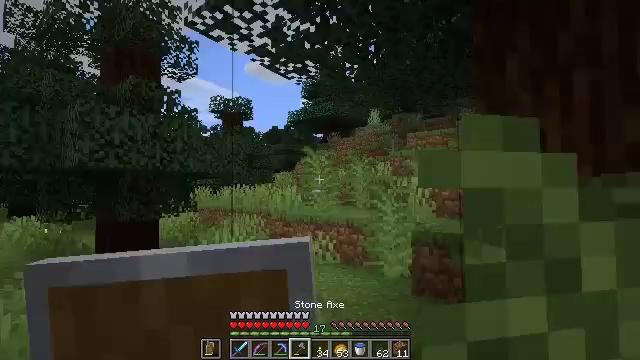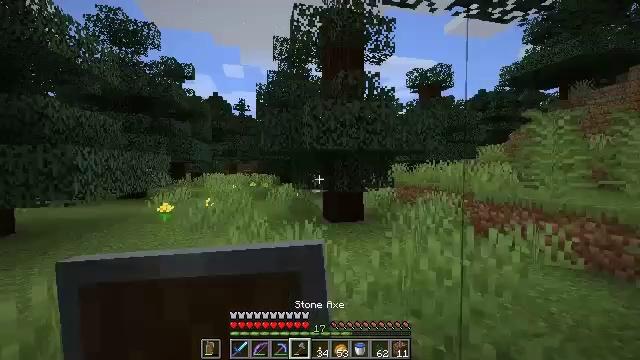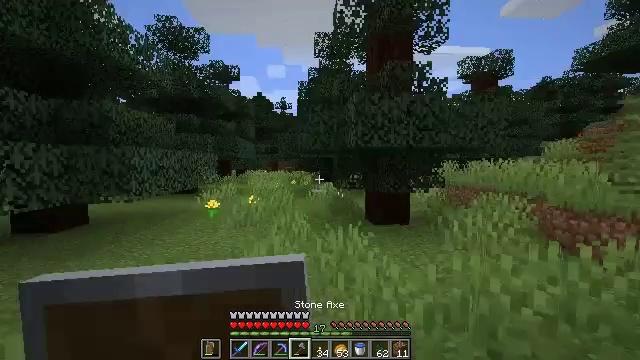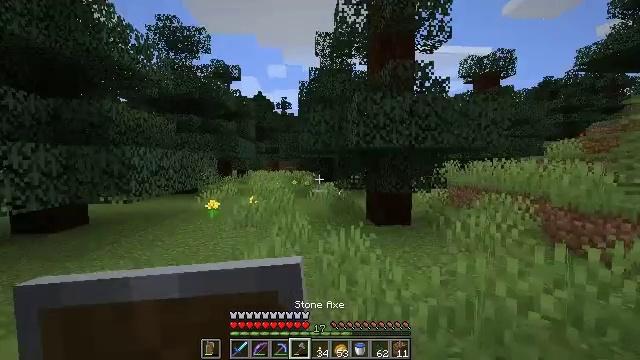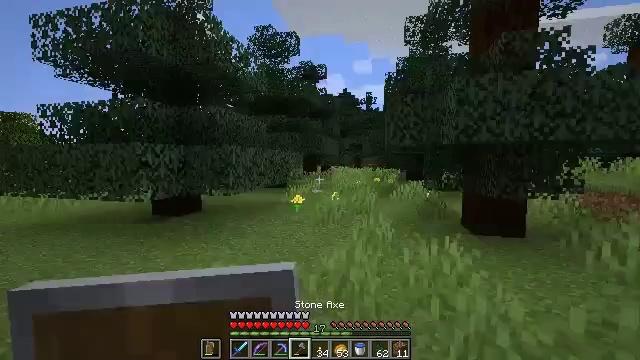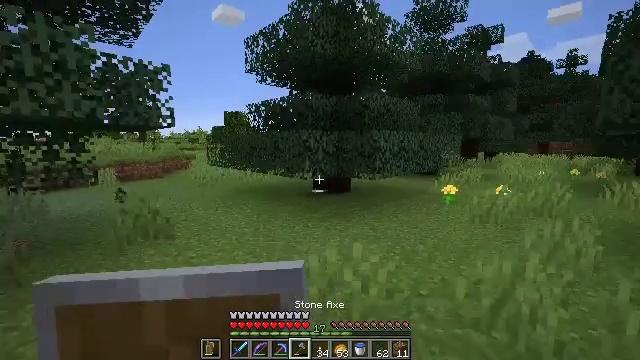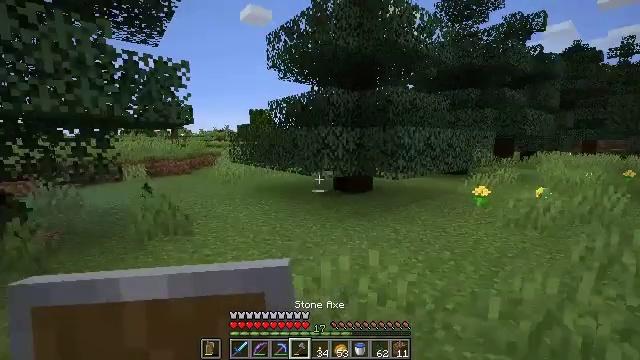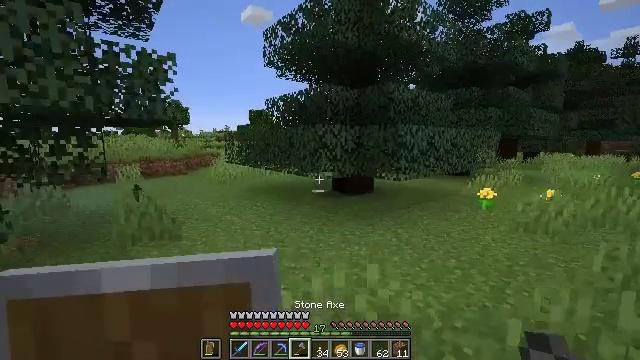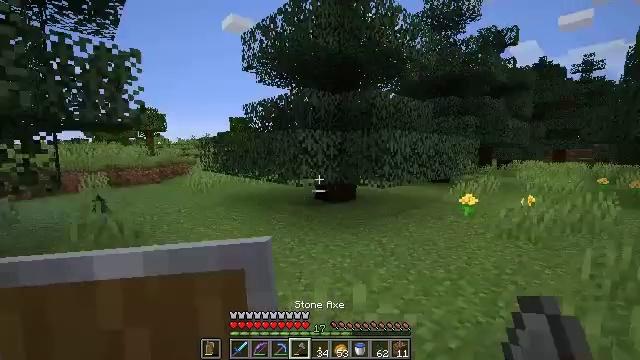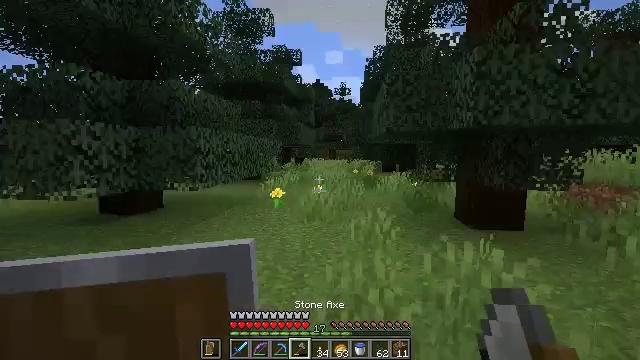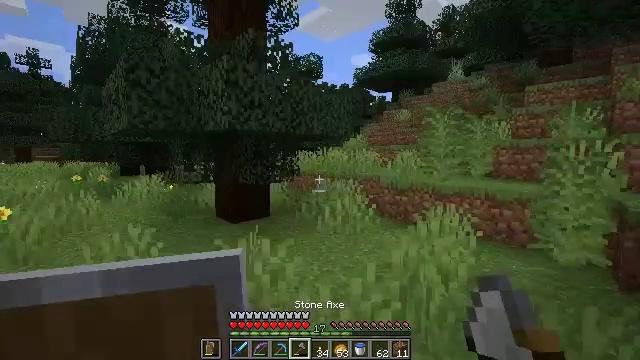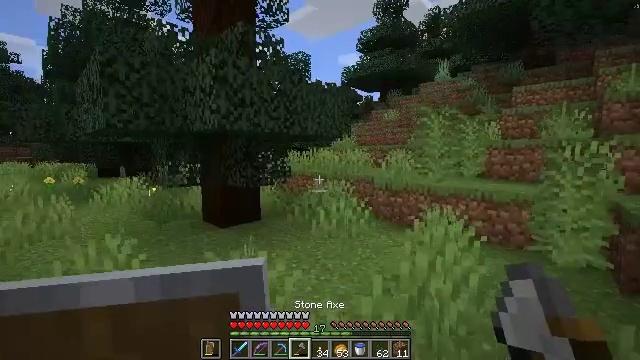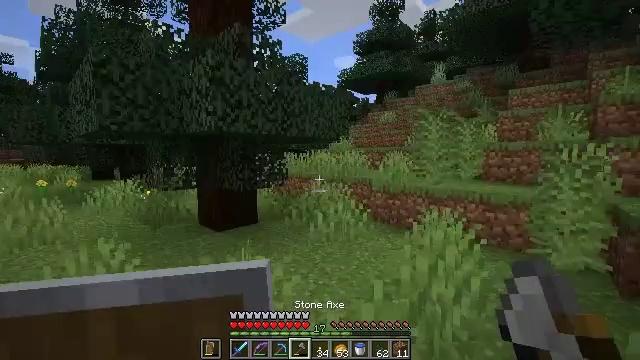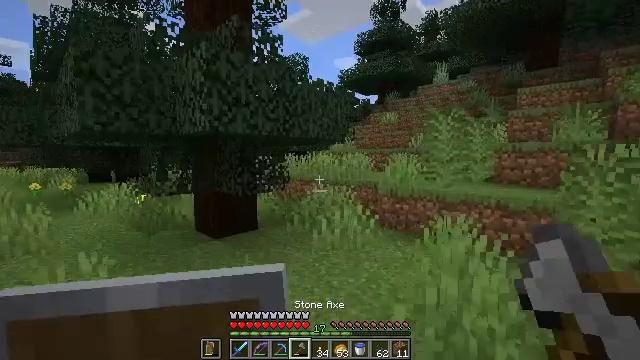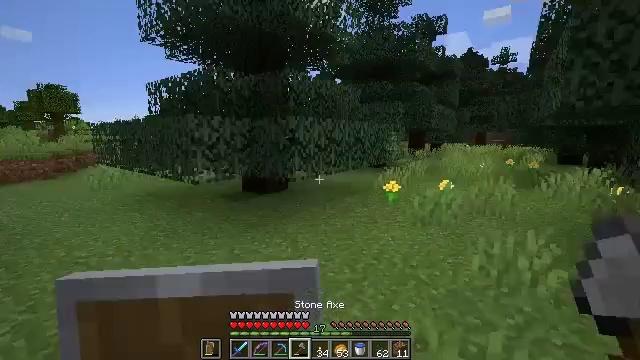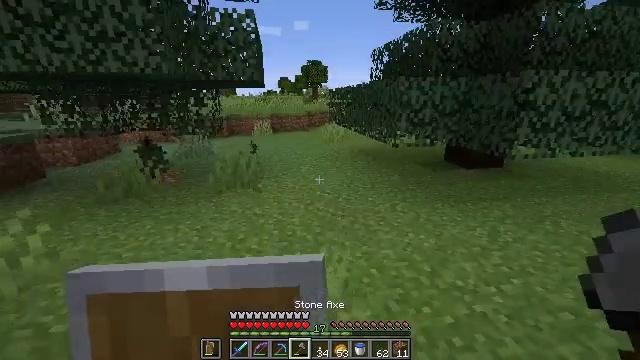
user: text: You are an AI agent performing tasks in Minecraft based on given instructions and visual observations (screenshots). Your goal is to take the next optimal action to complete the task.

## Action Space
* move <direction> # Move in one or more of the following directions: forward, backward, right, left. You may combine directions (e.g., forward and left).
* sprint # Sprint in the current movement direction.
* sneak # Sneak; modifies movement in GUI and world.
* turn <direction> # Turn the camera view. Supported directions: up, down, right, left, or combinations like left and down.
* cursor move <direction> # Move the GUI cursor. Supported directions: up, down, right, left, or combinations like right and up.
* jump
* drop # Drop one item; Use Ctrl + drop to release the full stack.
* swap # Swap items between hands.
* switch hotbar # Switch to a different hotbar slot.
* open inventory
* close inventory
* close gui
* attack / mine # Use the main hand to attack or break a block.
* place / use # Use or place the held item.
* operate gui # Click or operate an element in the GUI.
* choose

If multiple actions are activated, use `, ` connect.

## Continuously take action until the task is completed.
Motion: motion action
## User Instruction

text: Punch the spruce leaves to get saplings.
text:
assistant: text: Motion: move forward and move left, turn left and down
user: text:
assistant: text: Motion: move forward and move left, turn left
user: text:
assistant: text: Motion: move forward
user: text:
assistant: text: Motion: move forward, turn left
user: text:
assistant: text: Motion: move forward, turn left and down
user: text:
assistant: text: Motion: move forward, turn left
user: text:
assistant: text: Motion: move forward
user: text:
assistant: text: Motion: move forward, turn right and up
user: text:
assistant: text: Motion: move forward, turn right
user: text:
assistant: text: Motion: move forward, turn right
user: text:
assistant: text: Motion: move forward, turn right
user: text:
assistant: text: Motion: move forward
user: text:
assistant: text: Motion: move forward
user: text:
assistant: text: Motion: move forward, turn left and down
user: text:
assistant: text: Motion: move forward, turn left and down
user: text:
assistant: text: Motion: move forward, turn right
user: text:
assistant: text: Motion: move forward
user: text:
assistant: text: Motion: move forward
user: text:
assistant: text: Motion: move forward
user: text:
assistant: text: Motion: move forward
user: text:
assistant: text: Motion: move forward
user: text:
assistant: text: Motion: move forward, turn right and up
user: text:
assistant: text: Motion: move forward, turn right and up
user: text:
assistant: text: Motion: move forward, turn right and up
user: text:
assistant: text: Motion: move forward
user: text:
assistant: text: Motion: move forward
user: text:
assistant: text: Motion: move forward and move right
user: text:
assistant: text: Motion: move forward and move right, turn right
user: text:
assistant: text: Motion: move forward and move right, turn right
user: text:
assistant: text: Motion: move forward and move right